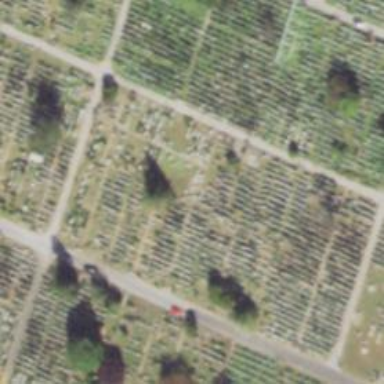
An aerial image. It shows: Sector within cemetery.